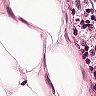
Metastatic tissue present: no